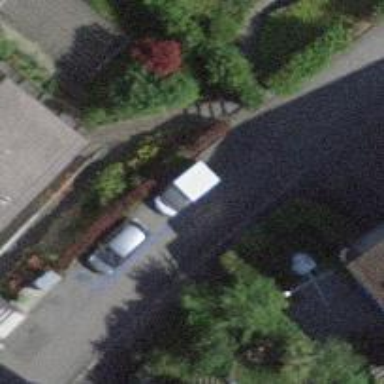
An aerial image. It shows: Parking lane for vehicles.